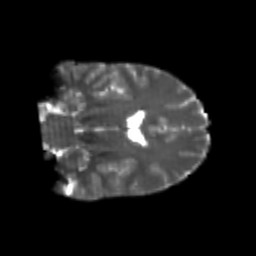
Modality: T2w
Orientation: coronal
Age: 24
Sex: male
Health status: healthy
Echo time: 0.074 s